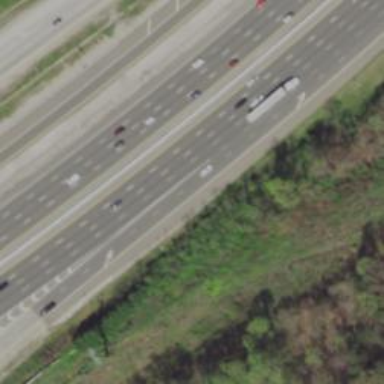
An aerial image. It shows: Motorway link.